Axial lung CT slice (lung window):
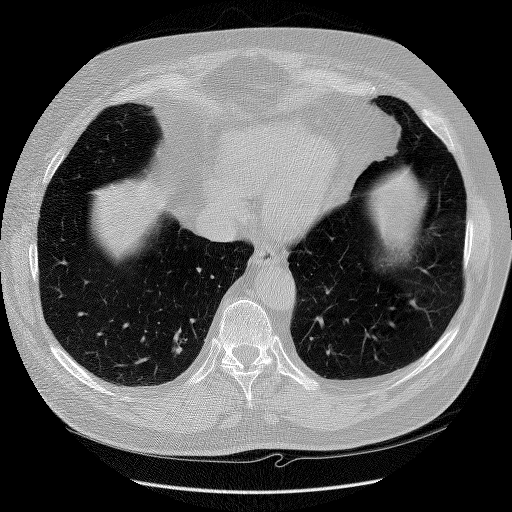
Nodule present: no